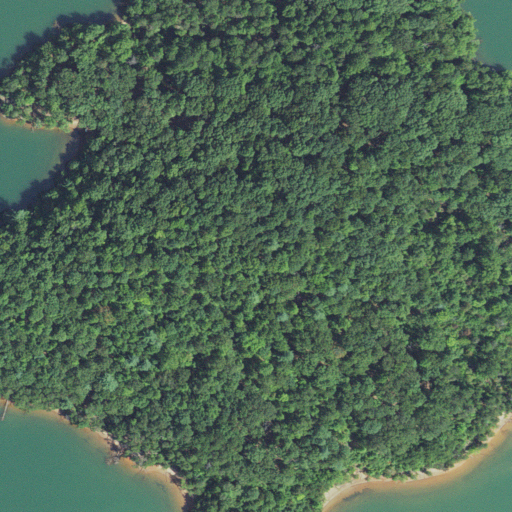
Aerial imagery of island in North Carolina named Penland Island containing deciduous forest, open water, mixed forest, and shrub